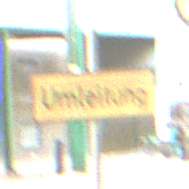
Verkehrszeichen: Umleitungsankuendigung
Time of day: MorningAfternoon
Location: Roofed (Special)
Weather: NotSpecified
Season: NotSpecified
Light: Artificial